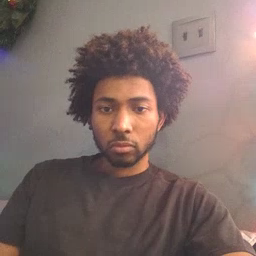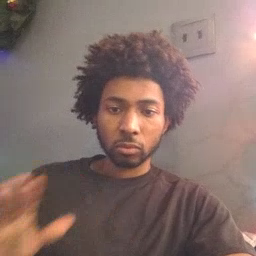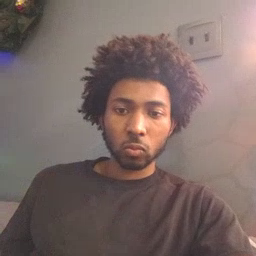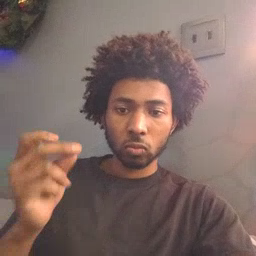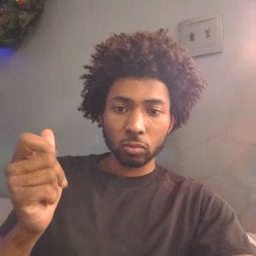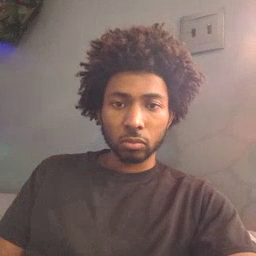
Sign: dog